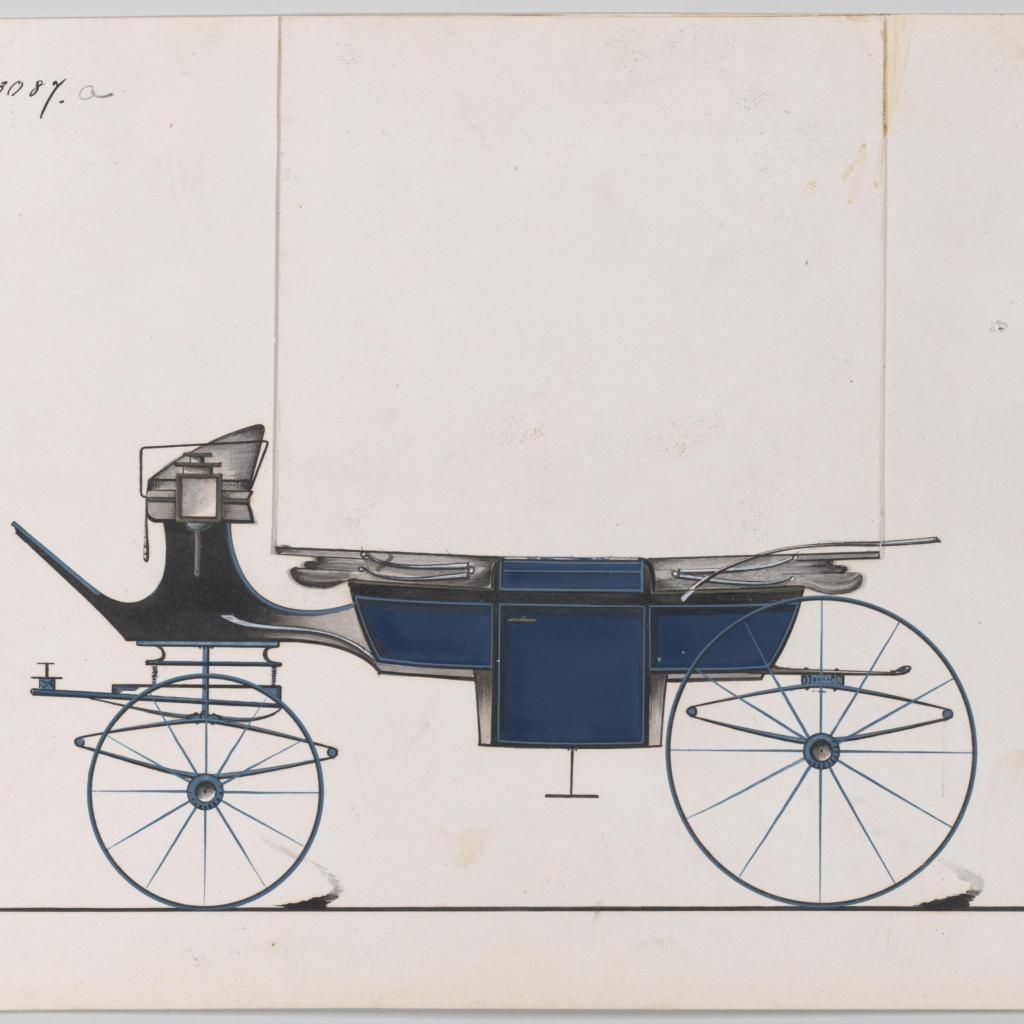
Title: Design for Landau, No. 3087a
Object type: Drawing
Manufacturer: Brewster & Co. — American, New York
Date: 1875
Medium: Pen and black ink, watercolor and gouache with gum arabic
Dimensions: sheet: 6 1/4 x 9 7/8 in. (15.9 x 25.1 cm)
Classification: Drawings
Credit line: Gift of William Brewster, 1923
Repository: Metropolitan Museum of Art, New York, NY